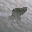
Label: 8